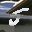
Label: 5